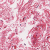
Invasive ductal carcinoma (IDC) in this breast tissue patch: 0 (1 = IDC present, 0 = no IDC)